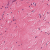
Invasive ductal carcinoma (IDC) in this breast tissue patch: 0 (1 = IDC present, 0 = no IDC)